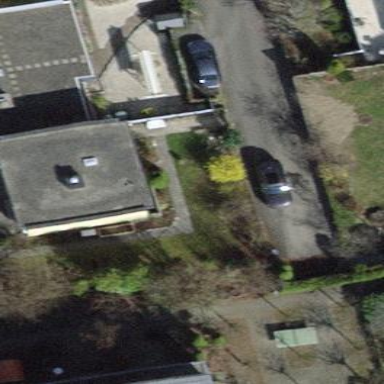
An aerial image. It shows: Semi-detached house.